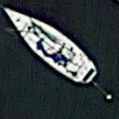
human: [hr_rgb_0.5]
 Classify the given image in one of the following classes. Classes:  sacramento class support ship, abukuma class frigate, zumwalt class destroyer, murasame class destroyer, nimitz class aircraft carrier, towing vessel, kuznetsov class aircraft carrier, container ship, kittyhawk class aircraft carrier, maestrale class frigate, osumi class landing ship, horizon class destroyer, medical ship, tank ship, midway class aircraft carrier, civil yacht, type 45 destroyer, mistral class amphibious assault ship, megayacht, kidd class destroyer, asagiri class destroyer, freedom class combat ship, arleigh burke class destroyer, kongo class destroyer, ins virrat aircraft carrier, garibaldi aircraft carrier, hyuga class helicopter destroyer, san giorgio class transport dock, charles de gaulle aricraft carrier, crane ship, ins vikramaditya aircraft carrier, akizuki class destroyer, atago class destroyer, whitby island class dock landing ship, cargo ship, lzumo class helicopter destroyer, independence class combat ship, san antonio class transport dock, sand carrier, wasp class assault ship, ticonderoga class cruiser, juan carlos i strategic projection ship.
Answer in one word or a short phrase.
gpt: Civil yacht